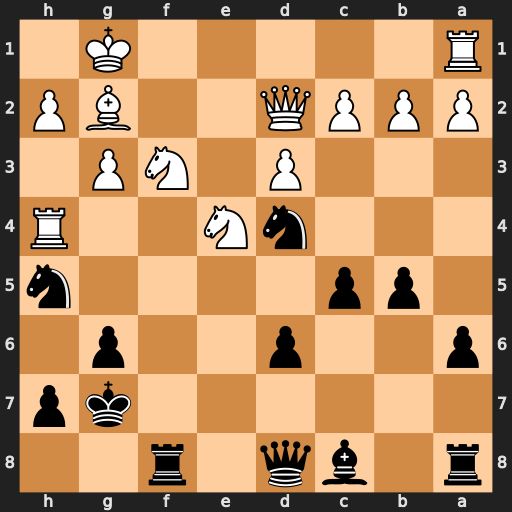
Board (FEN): r1bq1r2/6kp/p2p2p1/1pp4n/3nN2R/3P1NP1/PPPQ2BP/R5K1
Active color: b
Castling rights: -
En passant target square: -
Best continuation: Nxf3+ Bxf3 Rxf3